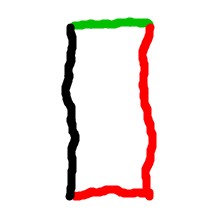
Shape: rectangle